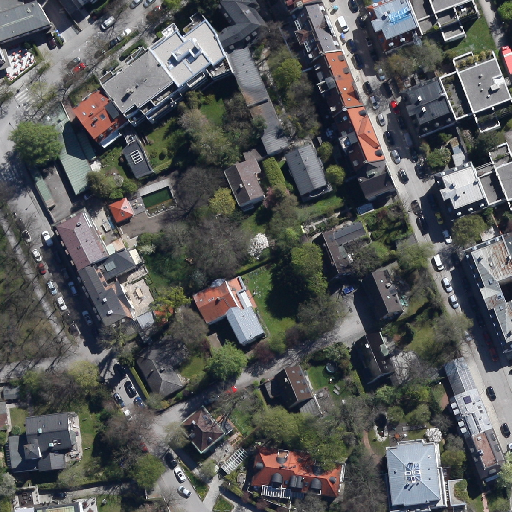
Referring expression: road marking